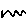
Label: zigzag